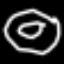
Label: donut